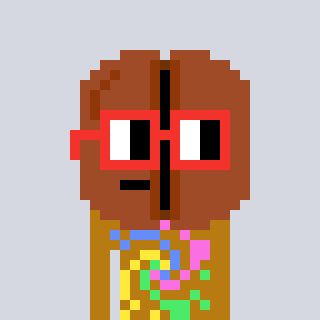
a pixel art character with square red glasses, a coffeebean-shaped head and a gold-colored body on a cool background